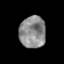
Tissue: prostate
Cell type: T cells
Senescence score: 0.2567
Nuclear area (px): 816
Mean DAPI intensity: 139.724